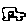
Label: car